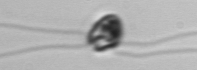
Label: flagellate_morphotype1